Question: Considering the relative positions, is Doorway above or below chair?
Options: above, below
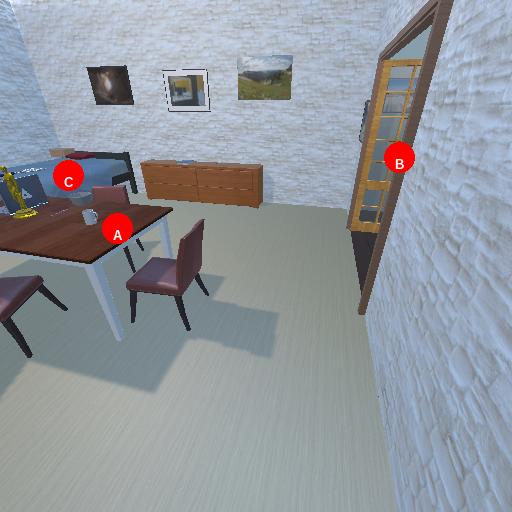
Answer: above